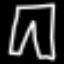
Label: pants